Interaction volume radius: 10 \u00c5
Interaction volume height: 40 \u00c5
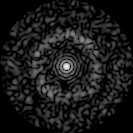
Disorder parameter: 0.8256